Field crop: tomato
Growth stage: 2
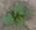
Species: solanum